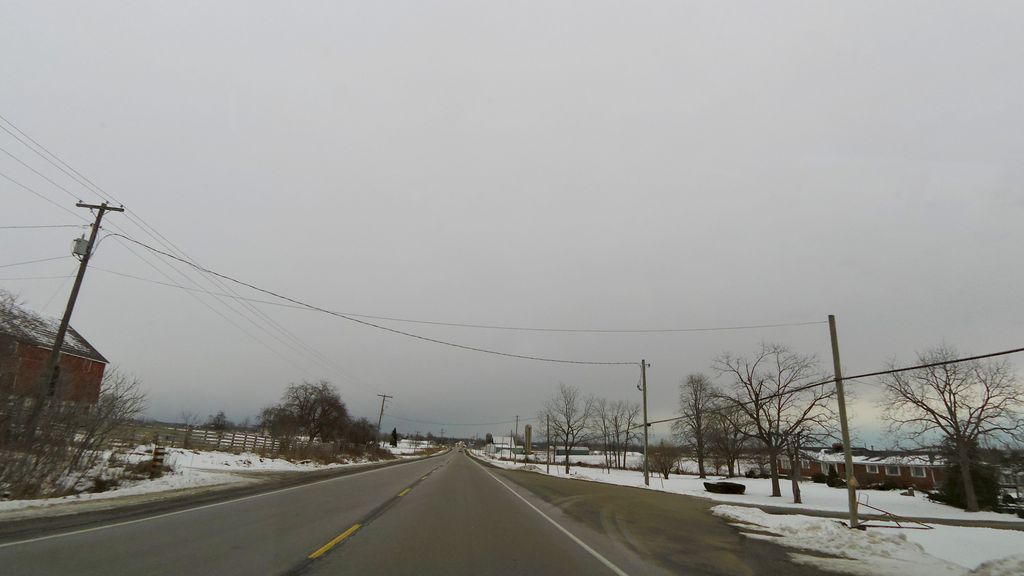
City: hamilton